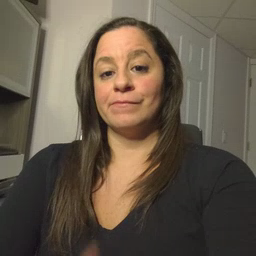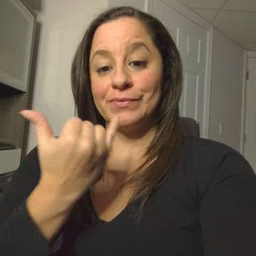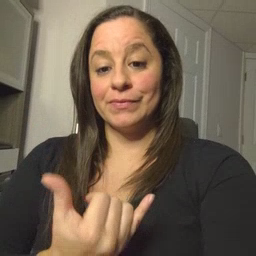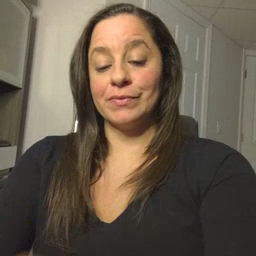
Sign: now